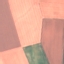
Land use / land cover class: AnnualCrop